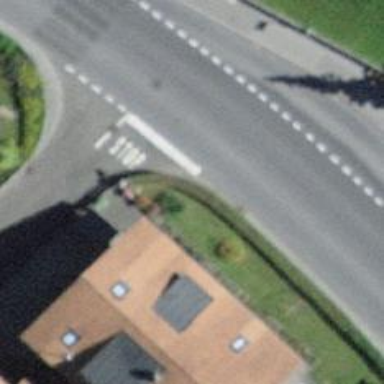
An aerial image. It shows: Bus stop equipped with public transport stop position.